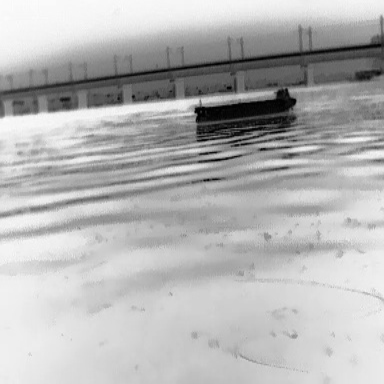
There is a liner in the infrared image.